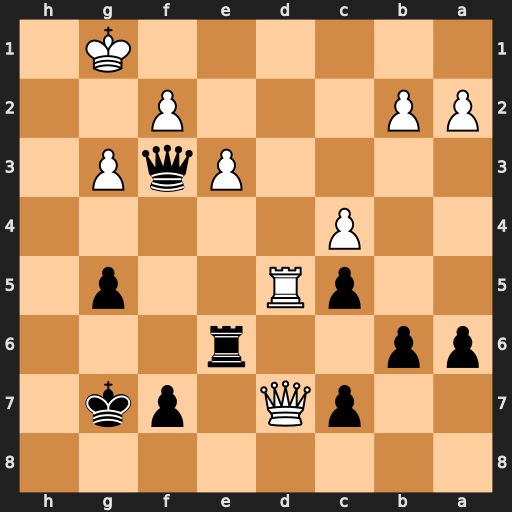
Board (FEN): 8/2pQ1pk1/pp2r3/2pR2p1/2P5/4PqP1/PP3P2/6K1
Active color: b
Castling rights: -
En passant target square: -
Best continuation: Rf6 Rxg5+ Kh6 Qd2 Kxg5